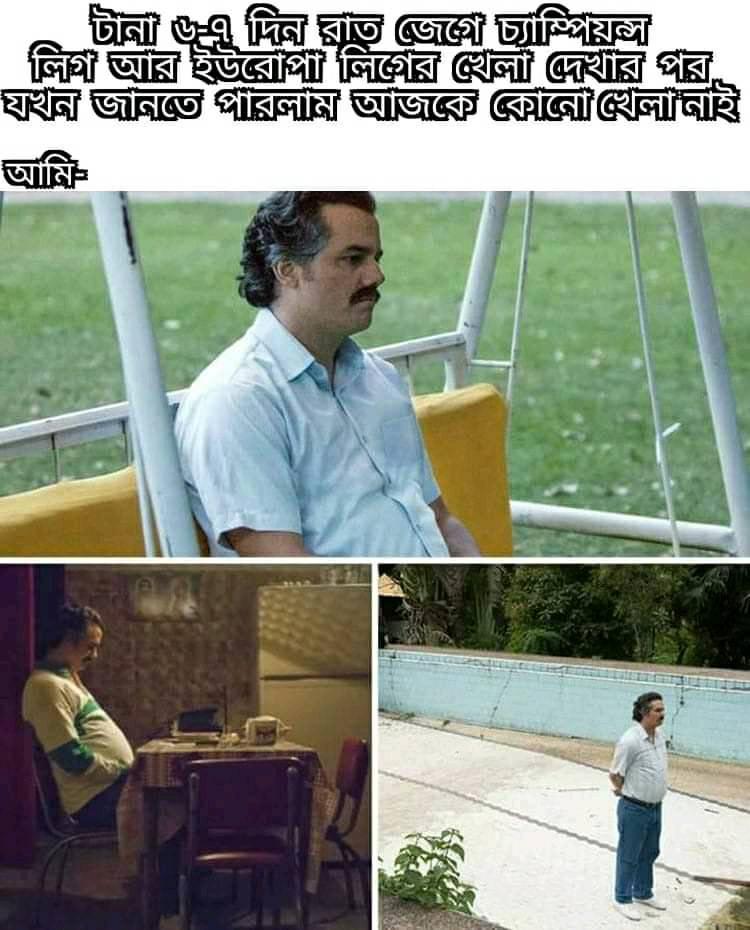
Caption:    টানা ৬-৭ দিন রাত জেগে চ্যাম্পিয়ন্স লিগ আর ইউরোপা লিগের খেলা দেখার পর যখন জানতে পারলাম আজকে কোনো খেলা নাই   আমি-
Label: non-hate